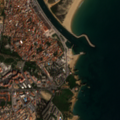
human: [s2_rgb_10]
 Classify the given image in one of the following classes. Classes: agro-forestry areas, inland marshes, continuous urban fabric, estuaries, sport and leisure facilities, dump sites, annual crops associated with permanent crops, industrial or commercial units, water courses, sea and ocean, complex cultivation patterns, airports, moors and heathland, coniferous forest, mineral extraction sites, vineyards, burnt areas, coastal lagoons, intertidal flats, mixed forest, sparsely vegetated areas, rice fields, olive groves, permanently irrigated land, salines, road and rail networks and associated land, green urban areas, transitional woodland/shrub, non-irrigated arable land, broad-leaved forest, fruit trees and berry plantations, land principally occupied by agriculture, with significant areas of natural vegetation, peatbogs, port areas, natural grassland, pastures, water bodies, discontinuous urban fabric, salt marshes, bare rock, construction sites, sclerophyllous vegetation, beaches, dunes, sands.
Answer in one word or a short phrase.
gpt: continuous urban fabric, discontinuous urban fabric, port areas, natural grassland, beaches, dunes, sands, sea and ocean